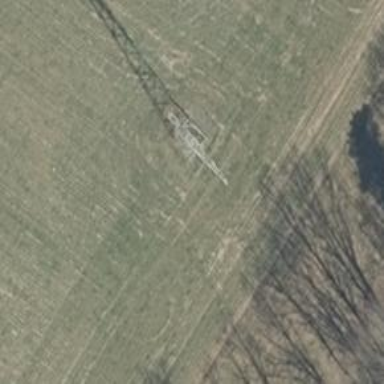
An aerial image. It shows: Power line is depicted.